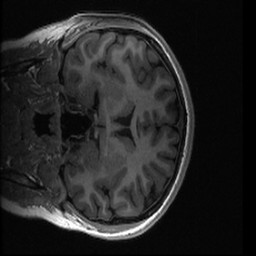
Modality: T1w
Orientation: coronal
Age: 18
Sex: female